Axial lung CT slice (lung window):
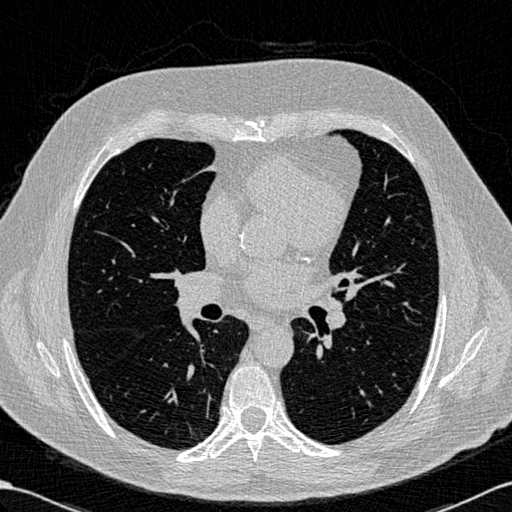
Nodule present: no